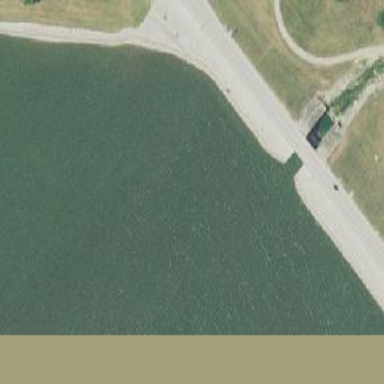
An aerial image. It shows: Dam across waterway.